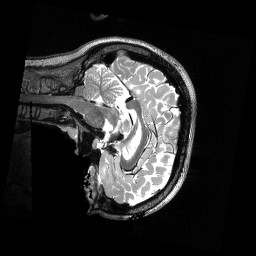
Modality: T2w
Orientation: sagittal
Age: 21
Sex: female
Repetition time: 3.2 s
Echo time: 0.563 s